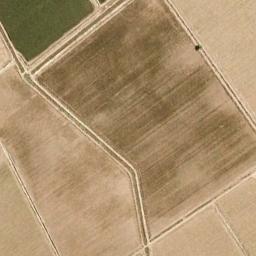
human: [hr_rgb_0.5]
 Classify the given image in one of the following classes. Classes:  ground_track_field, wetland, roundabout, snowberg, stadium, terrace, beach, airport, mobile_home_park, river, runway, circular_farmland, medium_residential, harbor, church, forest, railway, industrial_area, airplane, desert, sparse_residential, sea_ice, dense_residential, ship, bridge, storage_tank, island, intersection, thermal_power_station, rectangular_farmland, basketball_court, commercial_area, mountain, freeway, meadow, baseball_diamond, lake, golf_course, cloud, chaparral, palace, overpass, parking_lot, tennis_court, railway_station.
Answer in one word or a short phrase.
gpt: rectangular_farmland